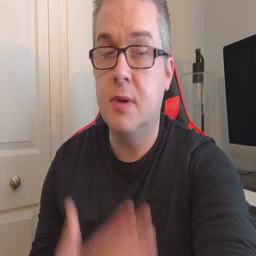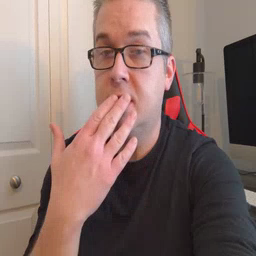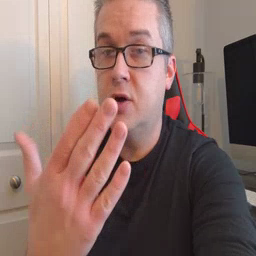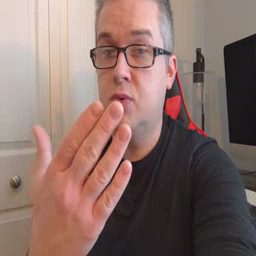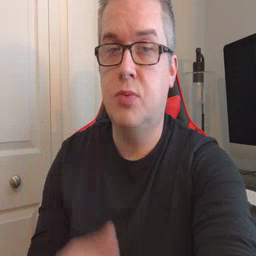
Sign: thankyou